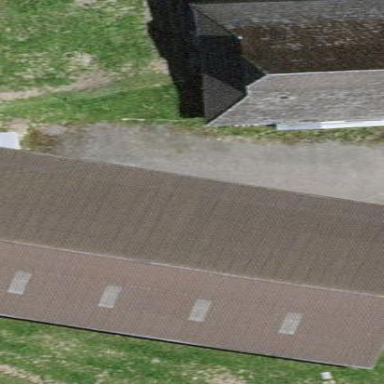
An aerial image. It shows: Shed.